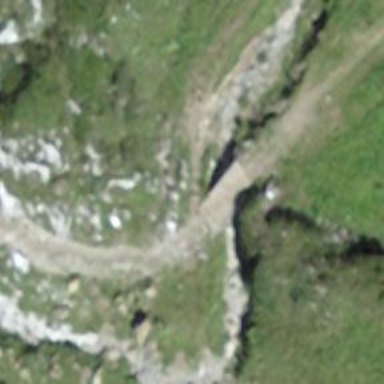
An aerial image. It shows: Path that crosses over ground.